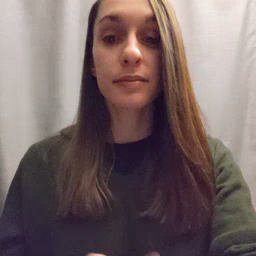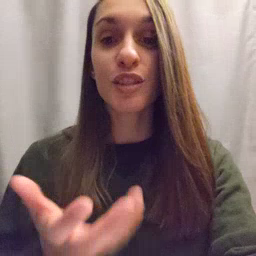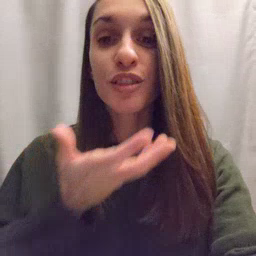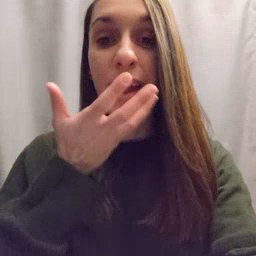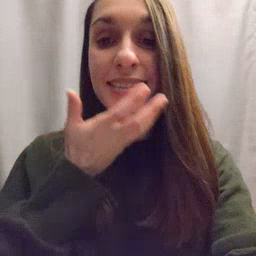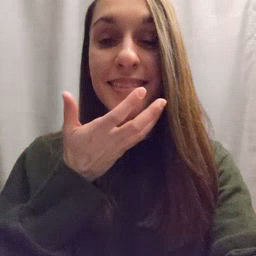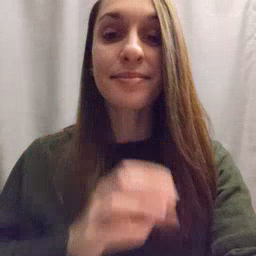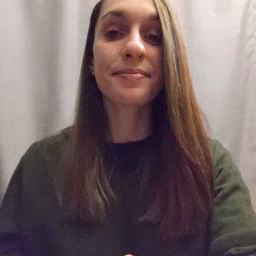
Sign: grass